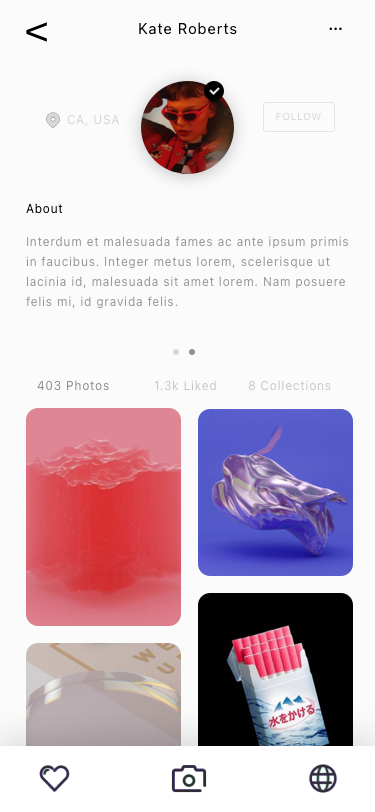
Text in this UI design:
403 Photos
1.3k Liked
8 Collections
About
Kate Roberts
CA, USA
Interdum et malesuada fames ac ante ipsum primis in faucibus. Integer metus lorem, scelerisque ut lacinia id, malesuada sit amet lorem. Nam posuere felis mi, id gravida felis.
…
<